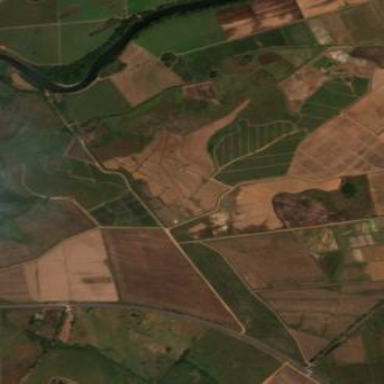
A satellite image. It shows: Farmland with rice crop.